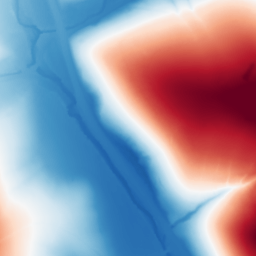
Category: trend_removal
Decomposition family: polynomial
Decomposition parameters: degree: 2
Upsampling method: linear_exact
Upsampling parameters: scale: 4
Upsampling scale: 4